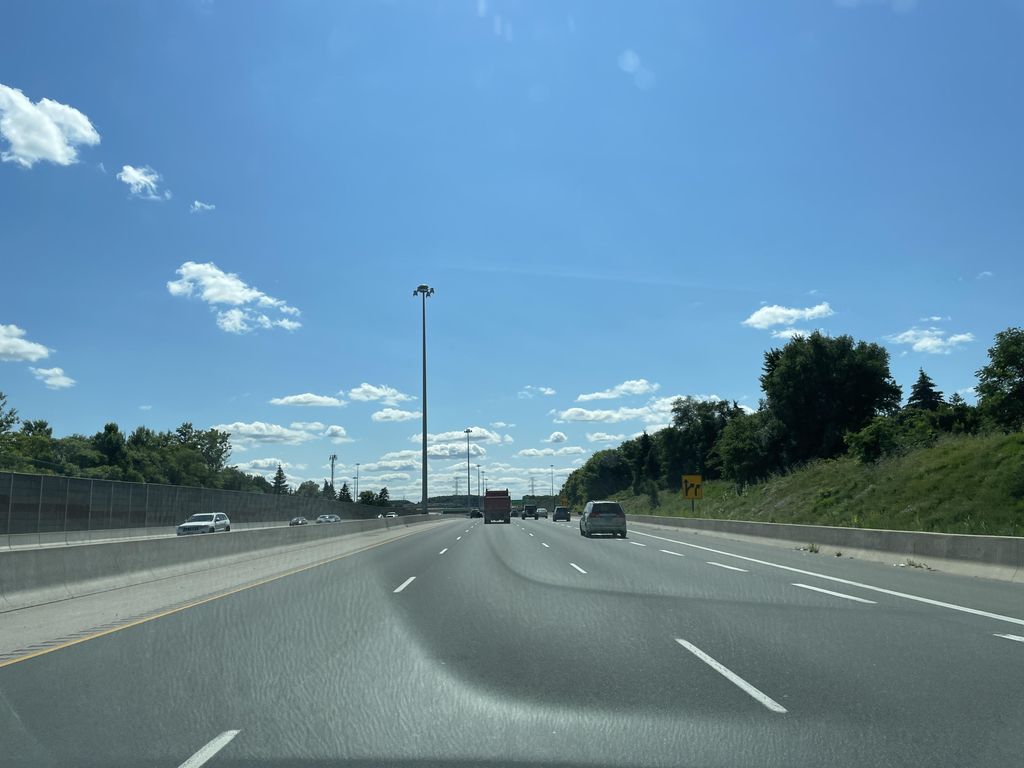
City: kitchener-waterloo